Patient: sex F, age 64
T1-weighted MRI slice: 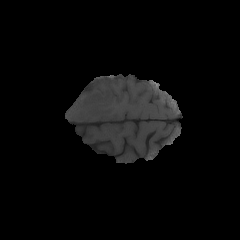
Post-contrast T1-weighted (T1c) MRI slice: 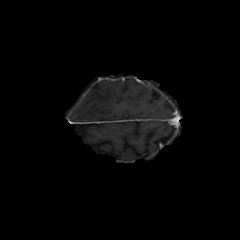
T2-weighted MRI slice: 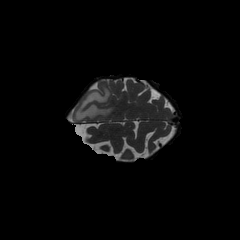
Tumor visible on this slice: yes
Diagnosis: Glioblastoma, IDH-wildtype
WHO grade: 4